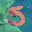
Label: 5